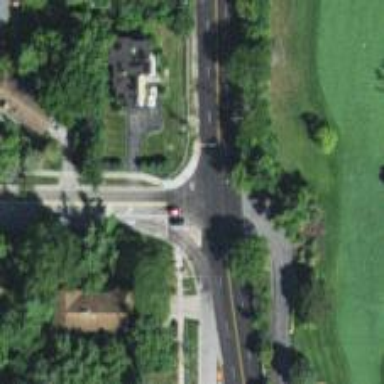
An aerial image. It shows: Crossing road.